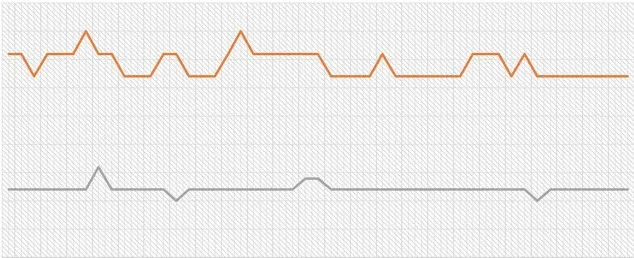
Physical exam parameters (heart rate [beats/min] and respiratory rate [breath/min]) for the initial 24 h following application of the tourniquet.
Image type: electrography (ekg)